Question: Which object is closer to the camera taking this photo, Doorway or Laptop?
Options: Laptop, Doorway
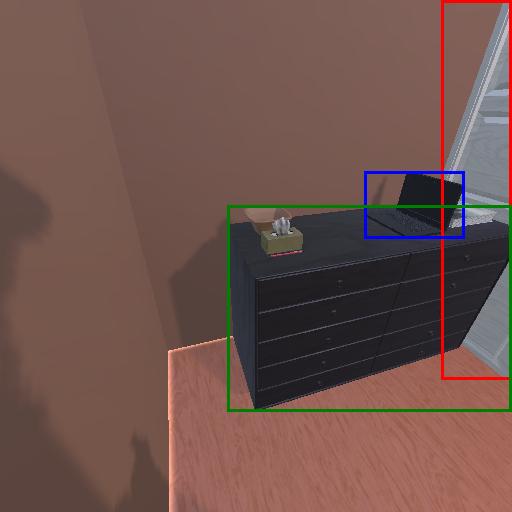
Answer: Laptop